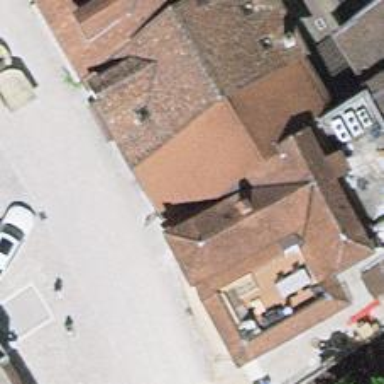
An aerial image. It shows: Bakery.